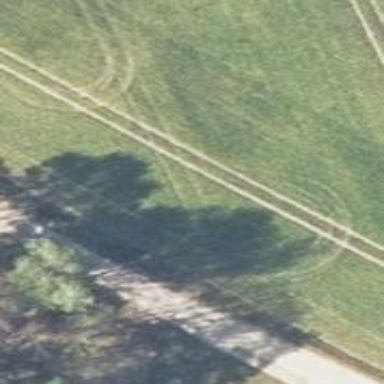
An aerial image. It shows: Track with grade 3 surface.